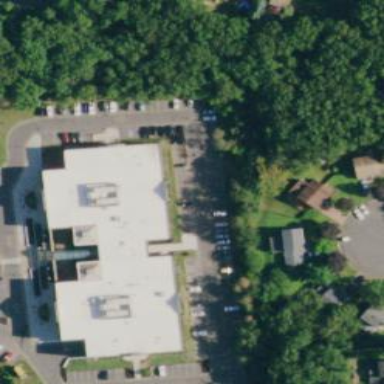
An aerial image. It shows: Public building.